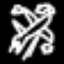
Label: airplane